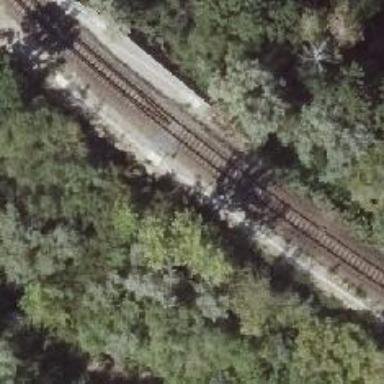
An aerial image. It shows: Railway tracks on embankment.